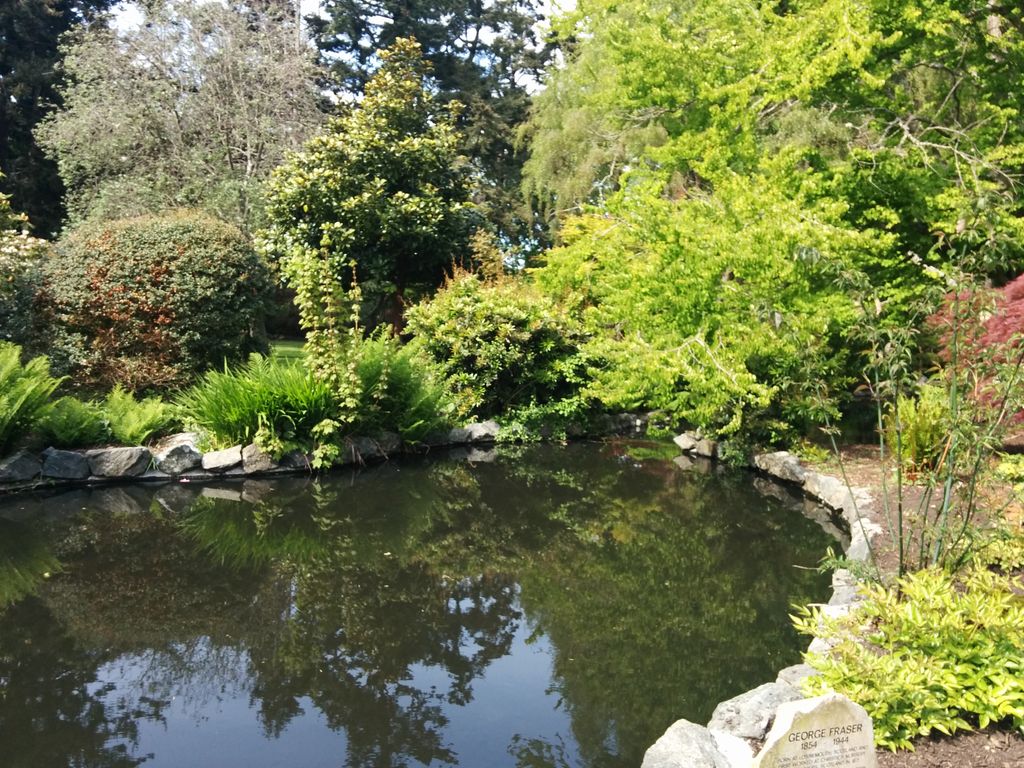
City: victoria